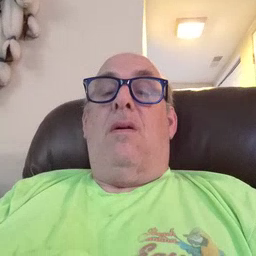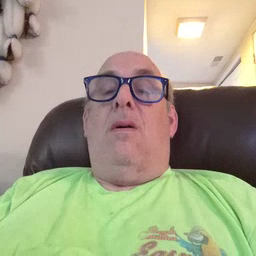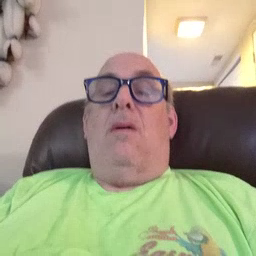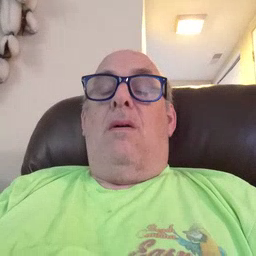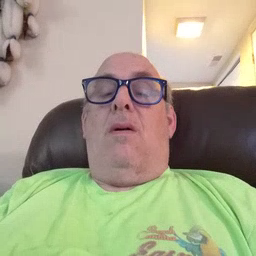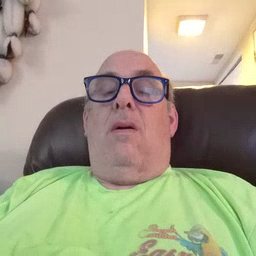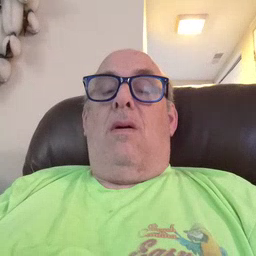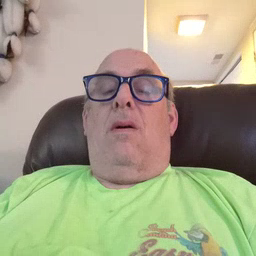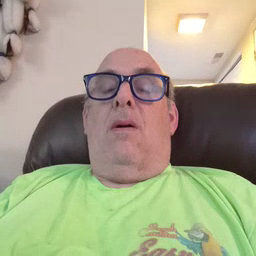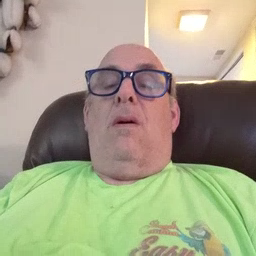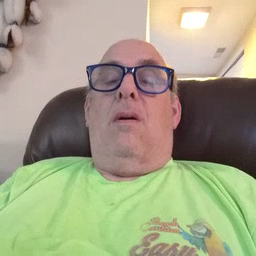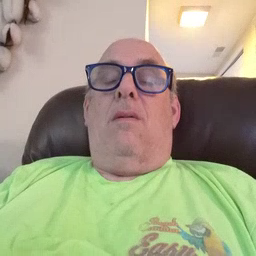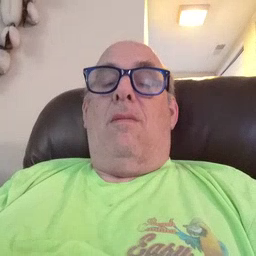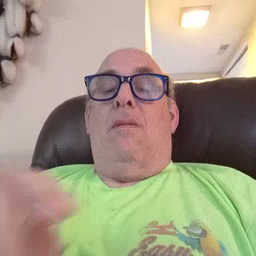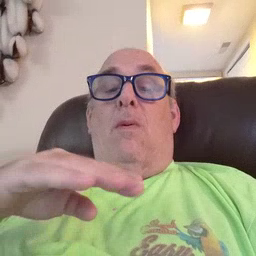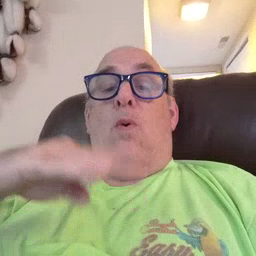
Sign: open